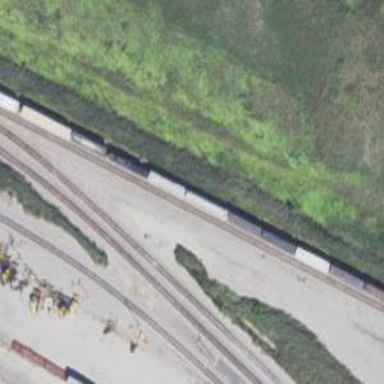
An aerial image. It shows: Abandoned railway yard.